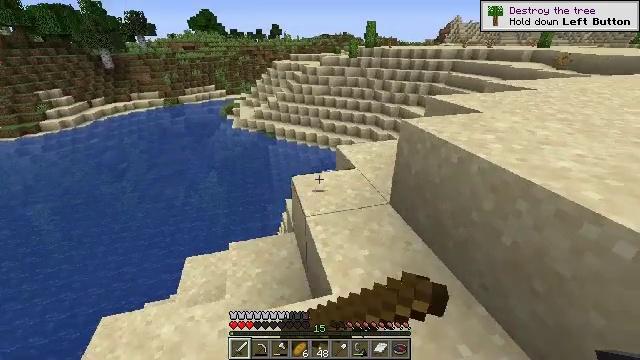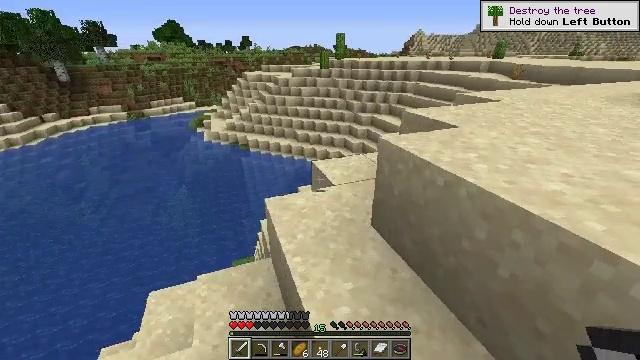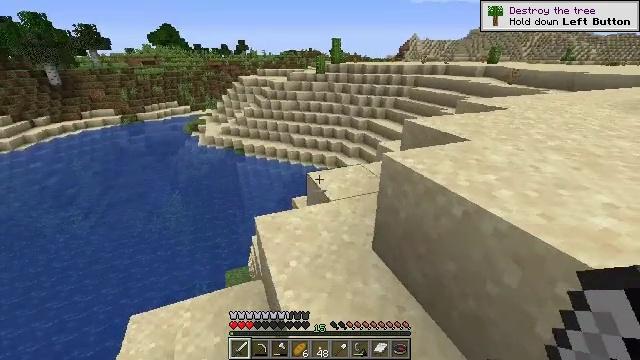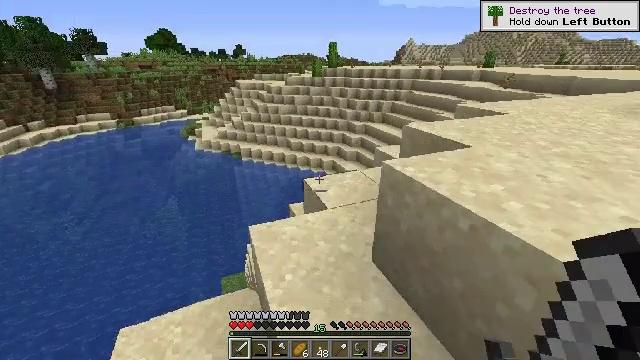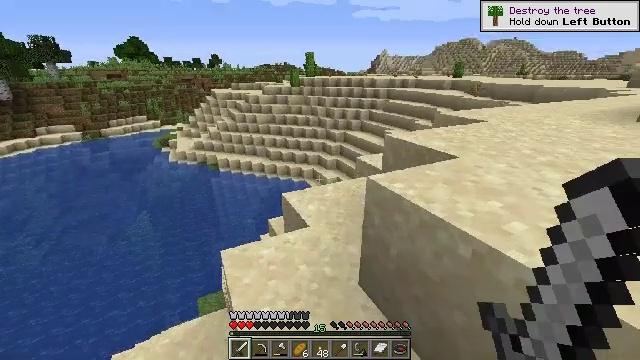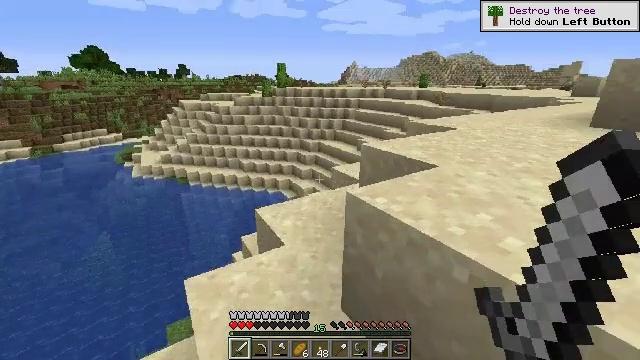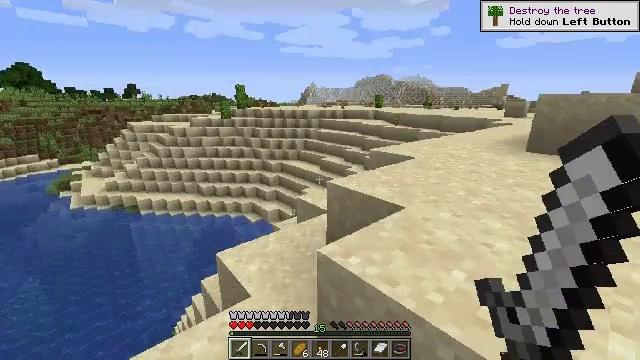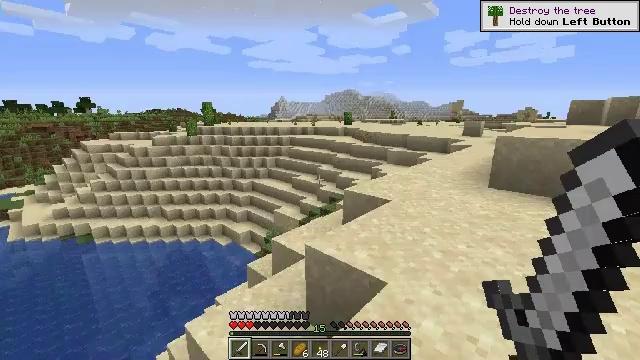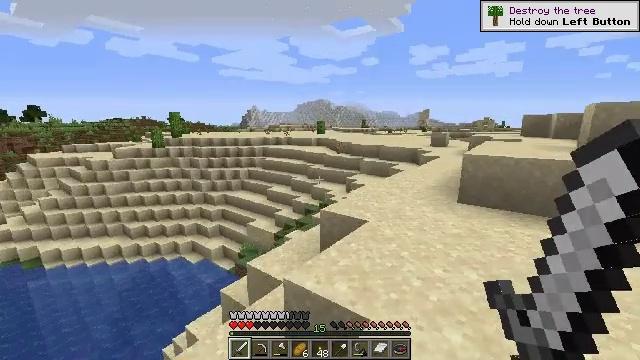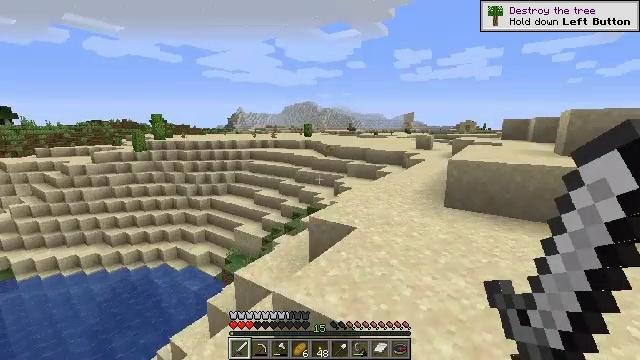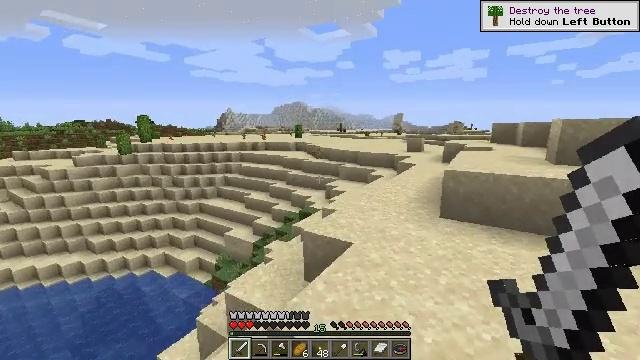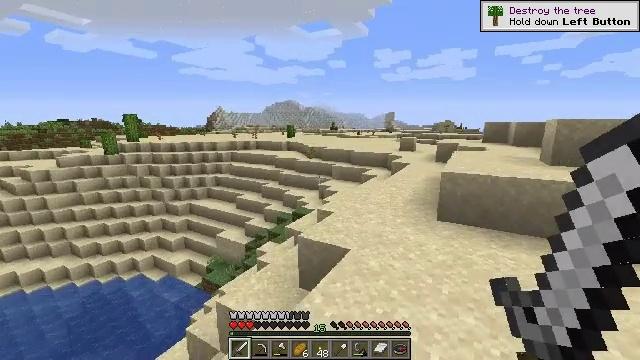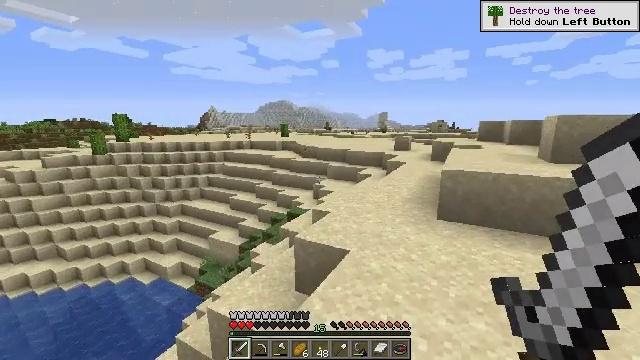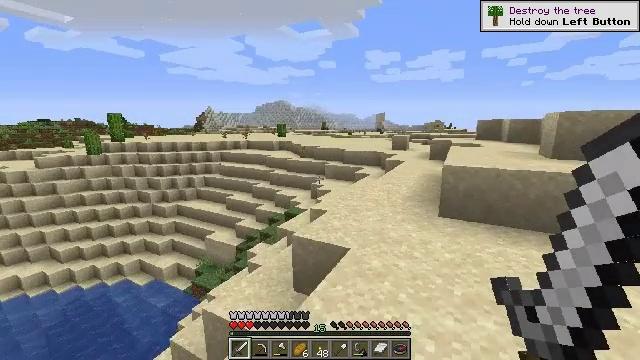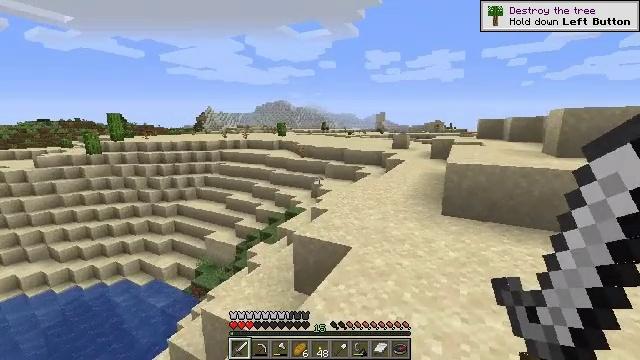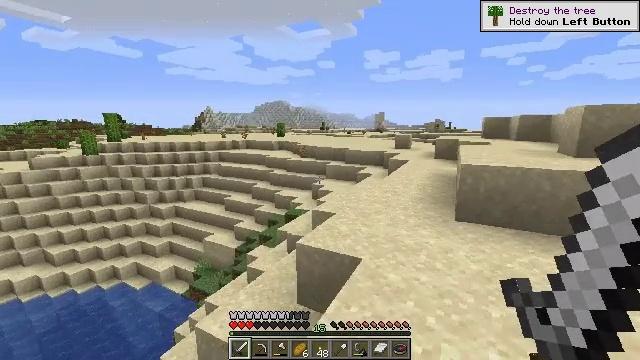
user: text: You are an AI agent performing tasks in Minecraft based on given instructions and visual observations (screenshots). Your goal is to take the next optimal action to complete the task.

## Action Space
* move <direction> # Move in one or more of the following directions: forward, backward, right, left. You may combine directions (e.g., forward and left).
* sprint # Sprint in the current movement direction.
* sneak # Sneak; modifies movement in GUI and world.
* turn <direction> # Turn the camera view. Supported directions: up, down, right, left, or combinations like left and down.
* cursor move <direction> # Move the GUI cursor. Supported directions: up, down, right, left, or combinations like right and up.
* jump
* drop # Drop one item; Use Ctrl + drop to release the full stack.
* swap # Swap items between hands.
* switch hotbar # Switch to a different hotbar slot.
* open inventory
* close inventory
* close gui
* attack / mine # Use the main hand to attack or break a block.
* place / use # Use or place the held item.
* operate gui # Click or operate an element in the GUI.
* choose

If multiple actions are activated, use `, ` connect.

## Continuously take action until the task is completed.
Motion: motion action
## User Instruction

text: Left click to mine the dead bush.
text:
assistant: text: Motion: move forward, turn right and up
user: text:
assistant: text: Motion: move forward
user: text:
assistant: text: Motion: move forward
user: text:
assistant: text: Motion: move forward, turn right and up
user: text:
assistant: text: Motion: move forward, turn right and up
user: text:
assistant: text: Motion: move forward, turn right and up, jump
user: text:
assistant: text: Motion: move forward, turn right and up, jump
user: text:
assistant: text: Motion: move forward, turn right and up, jump
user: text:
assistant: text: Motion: move forward, turn right, jump
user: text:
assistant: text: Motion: move forward, turn right
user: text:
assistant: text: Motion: move forward, turn right
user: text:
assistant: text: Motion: move forward, turn right
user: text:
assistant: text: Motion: move forward
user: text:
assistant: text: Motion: move forward
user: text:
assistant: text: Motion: move forward
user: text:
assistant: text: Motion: move forward
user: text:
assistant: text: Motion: move forward
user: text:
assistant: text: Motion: move forward
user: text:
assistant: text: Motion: move forward
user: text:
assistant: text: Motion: move forward
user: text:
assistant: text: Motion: move forward
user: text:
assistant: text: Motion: move forward
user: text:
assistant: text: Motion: move forward
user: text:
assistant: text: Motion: move forward, turn right
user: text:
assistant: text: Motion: move forward, turn right
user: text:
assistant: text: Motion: move forward, turn right
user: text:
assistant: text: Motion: move forward, turn right
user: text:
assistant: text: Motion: move forward, turn right
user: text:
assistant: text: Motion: move forward, turn right
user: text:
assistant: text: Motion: move forward, turn right